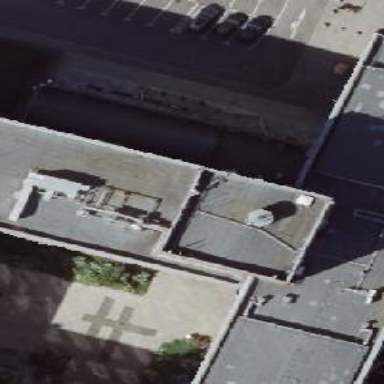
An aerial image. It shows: Building part with flat roof.